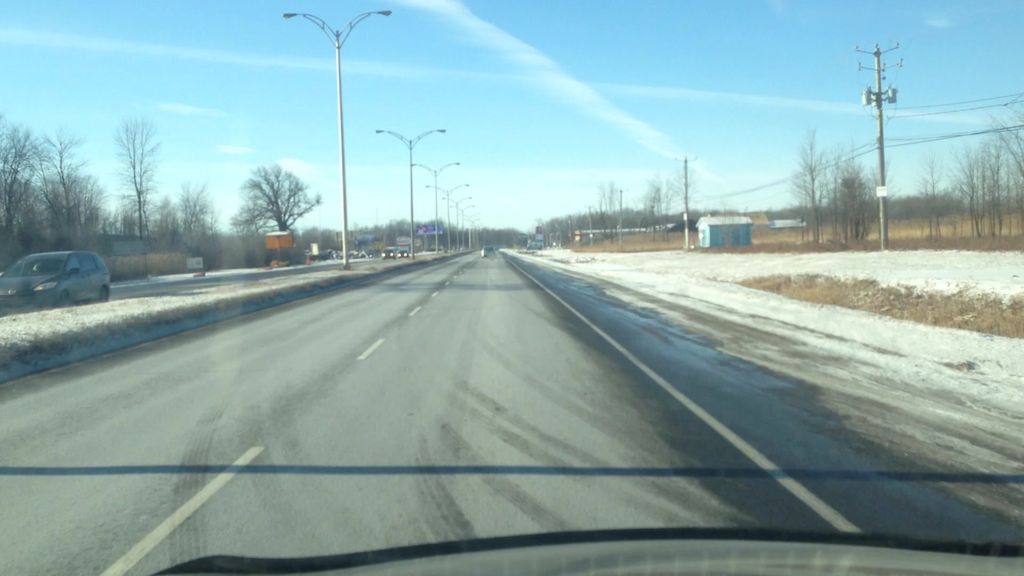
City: montreal